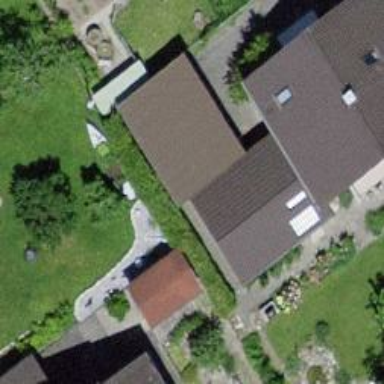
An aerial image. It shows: View of roof of building.